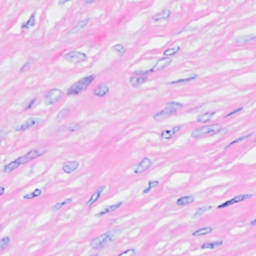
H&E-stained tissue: Breast